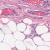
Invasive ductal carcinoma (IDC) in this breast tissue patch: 0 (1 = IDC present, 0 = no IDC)